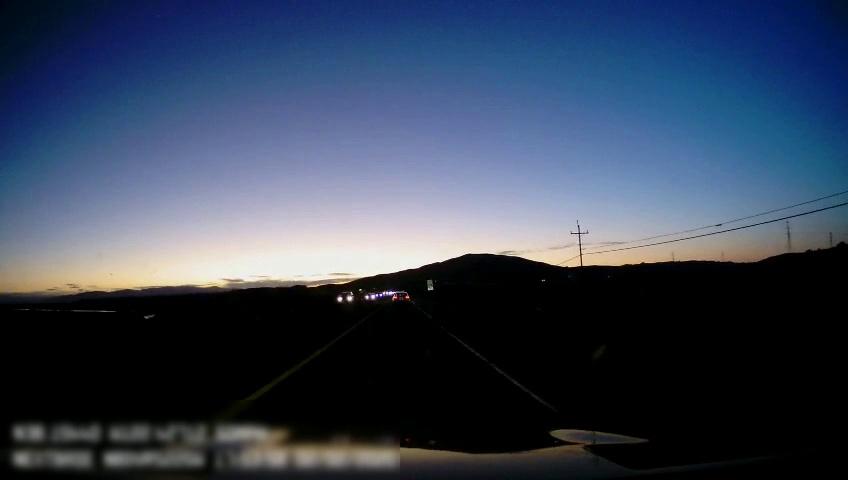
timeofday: Dusk/Dawn/Twilight
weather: Other
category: Drivable Space
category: Vehicles | SUV
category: Vehicles | SUV
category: Vehicles | Car
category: Lanes | Current Lane
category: Lanes | Current Lane